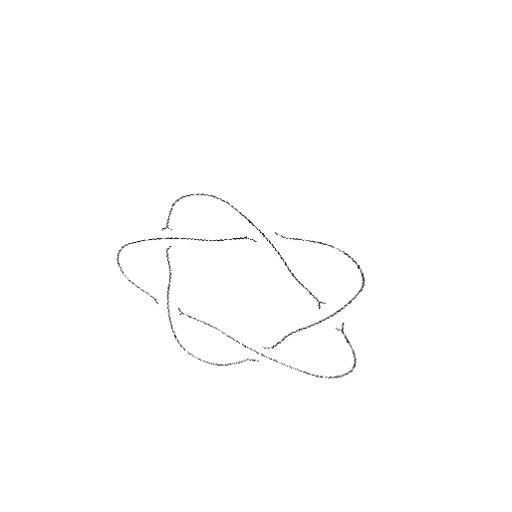
Crossing number: 5